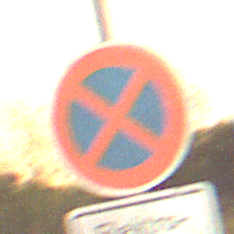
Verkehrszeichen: AbsolutesHalteverbot
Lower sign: FahrzeugeVerbaleAngabe3
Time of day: Night
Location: Outdoor (Nature)
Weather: Clear
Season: NotSpecified
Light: Natural